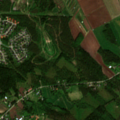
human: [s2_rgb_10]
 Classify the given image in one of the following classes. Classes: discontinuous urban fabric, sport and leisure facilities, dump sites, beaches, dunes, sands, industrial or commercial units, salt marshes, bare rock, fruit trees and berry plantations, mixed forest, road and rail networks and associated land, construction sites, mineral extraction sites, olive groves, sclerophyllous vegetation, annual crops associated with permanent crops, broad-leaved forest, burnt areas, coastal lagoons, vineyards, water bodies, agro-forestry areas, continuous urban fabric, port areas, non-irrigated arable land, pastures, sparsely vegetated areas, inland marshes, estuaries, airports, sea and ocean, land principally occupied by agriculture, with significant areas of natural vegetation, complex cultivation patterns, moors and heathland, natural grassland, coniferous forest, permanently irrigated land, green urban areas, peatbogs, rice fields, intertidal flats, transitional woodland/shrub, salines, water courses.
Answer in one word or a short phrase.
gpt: discontinuous urban fabric, non-irrigated arable land, land principally occupied by agriculture, with significant areas of natural vegetation, coniferous forest, mixed forest